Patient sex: M
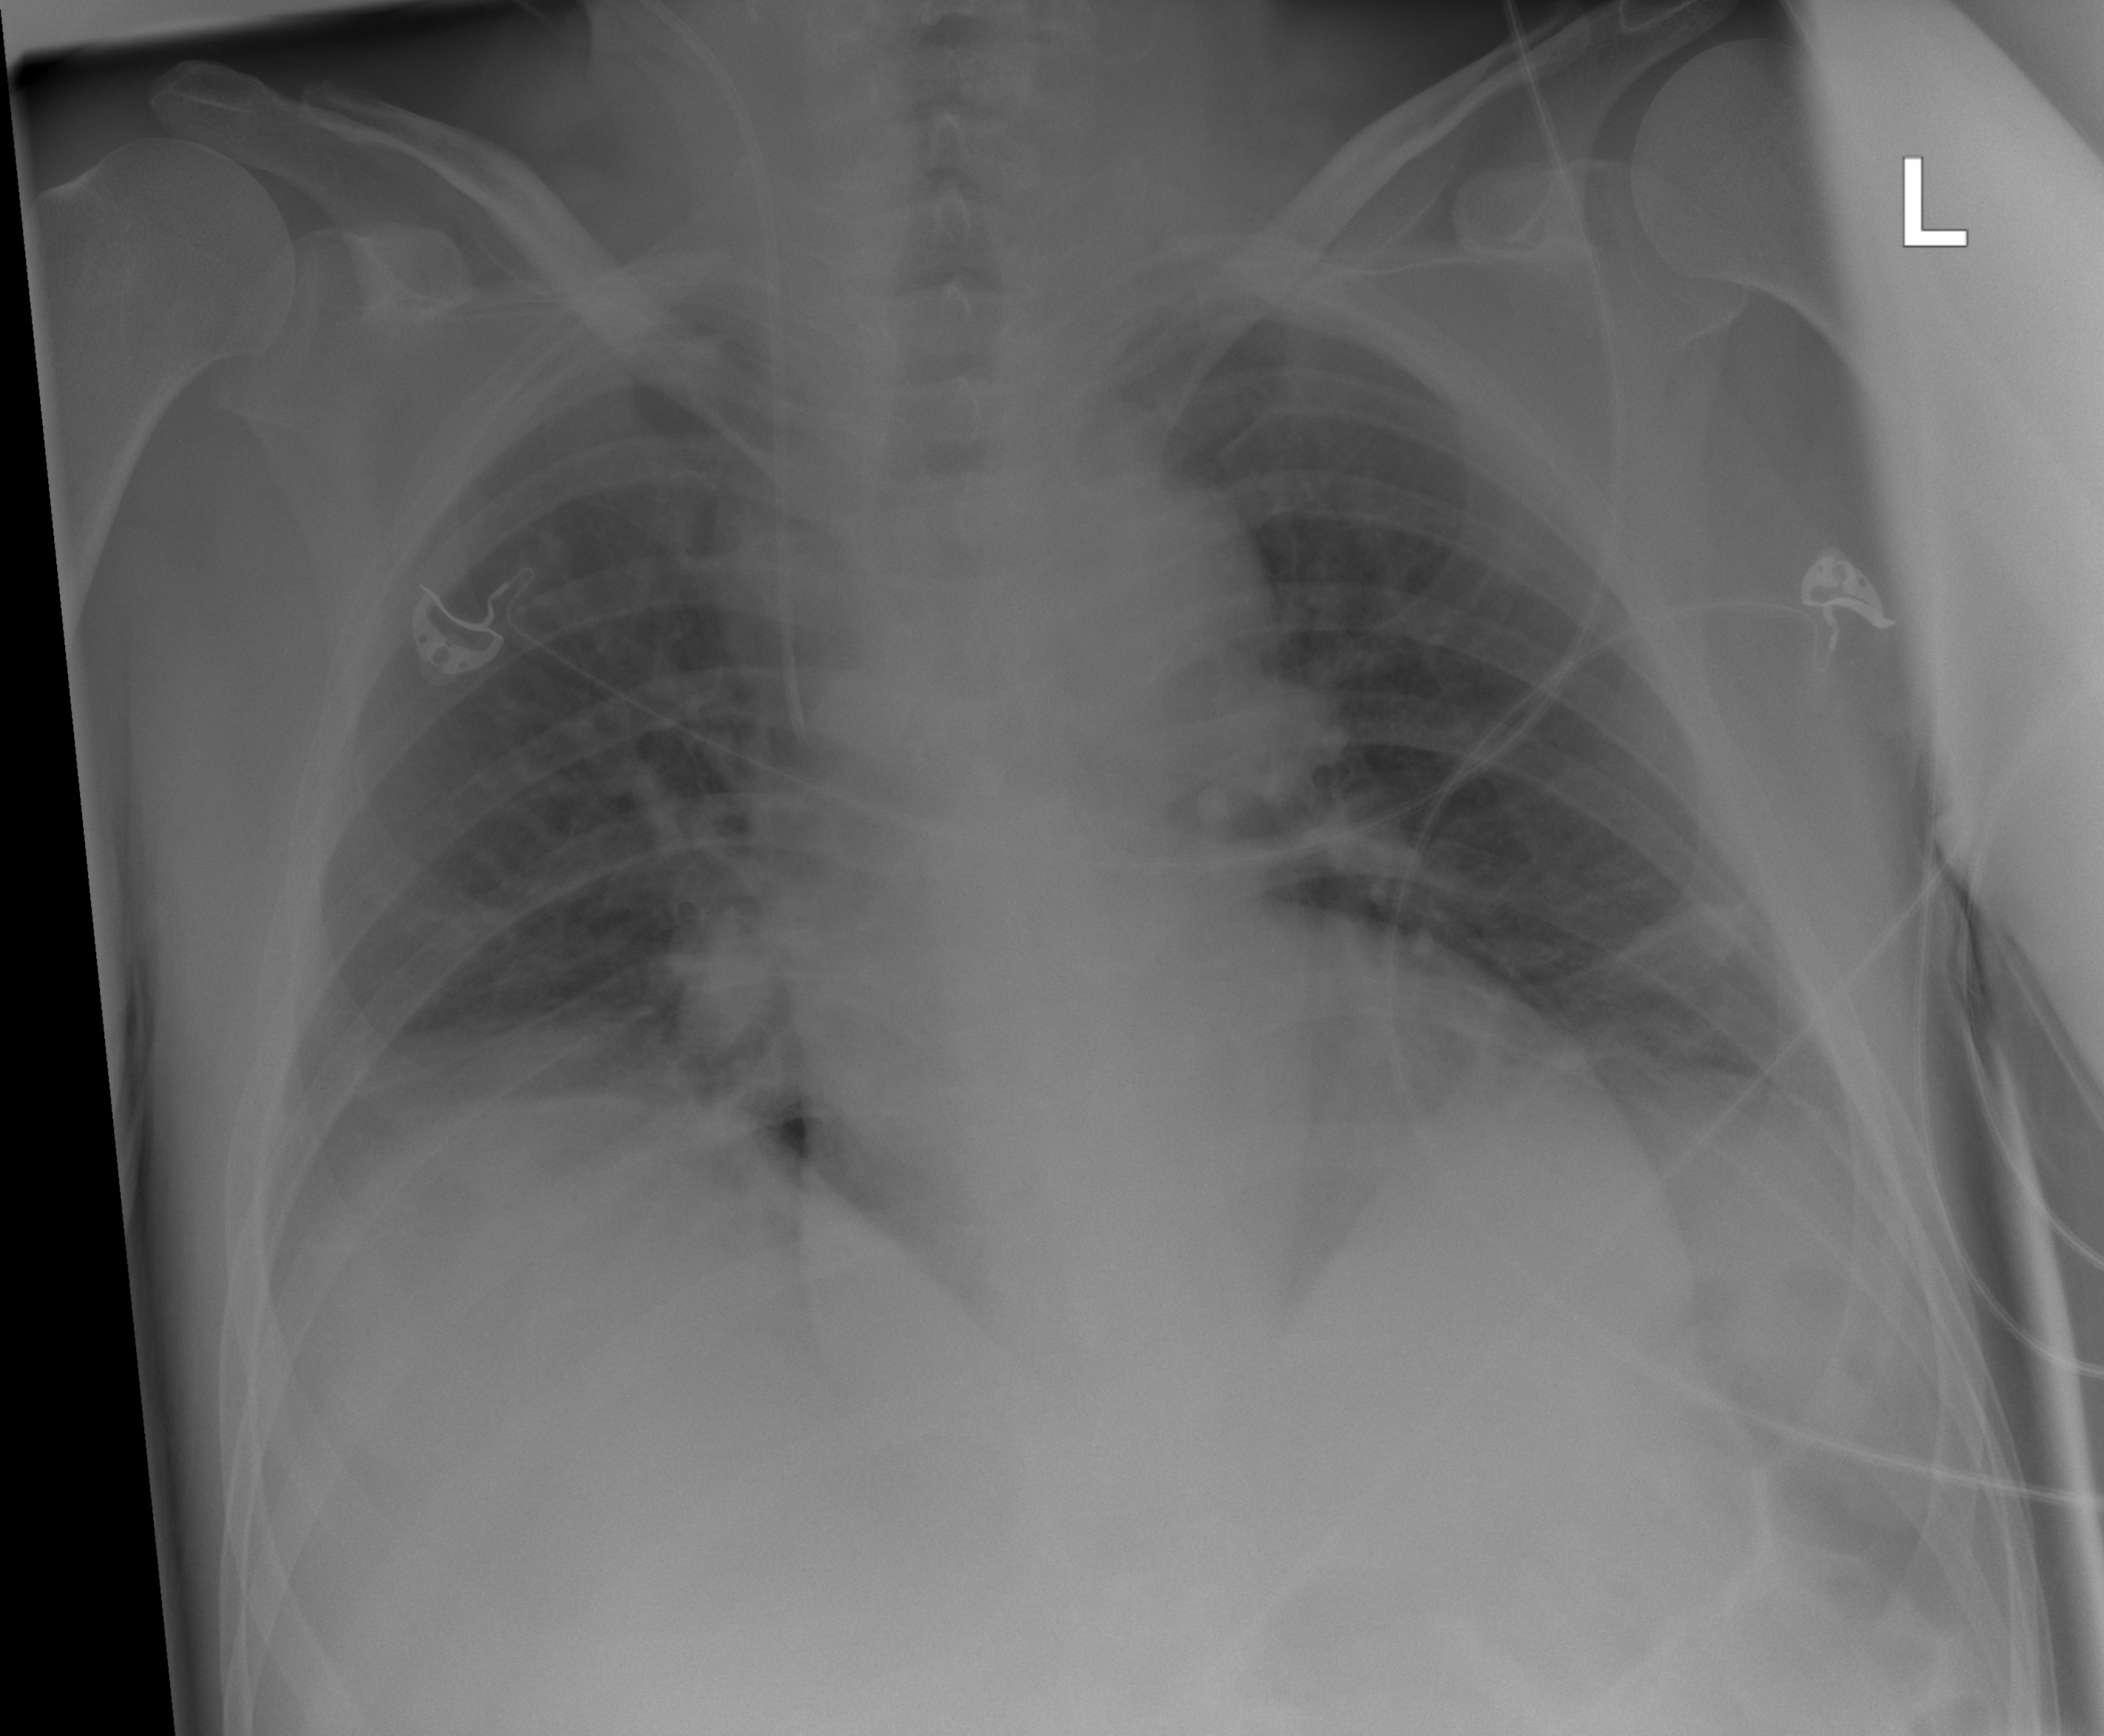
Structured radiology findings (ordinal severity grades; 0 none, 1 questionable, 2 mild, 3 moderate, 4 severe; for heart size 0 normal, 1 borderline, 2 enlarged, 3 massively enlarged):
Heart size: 1
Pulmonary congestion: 0
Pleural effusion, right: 2
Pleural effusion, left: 0
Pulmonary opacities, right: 0
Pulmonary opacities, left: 0
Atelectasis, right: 2
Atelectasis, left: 2